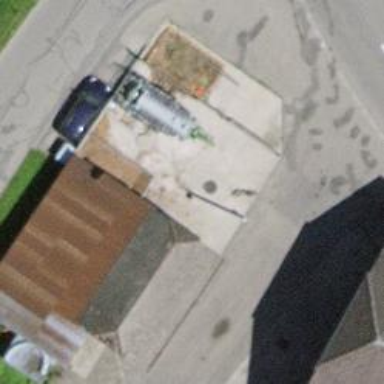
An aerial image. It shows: Silo.